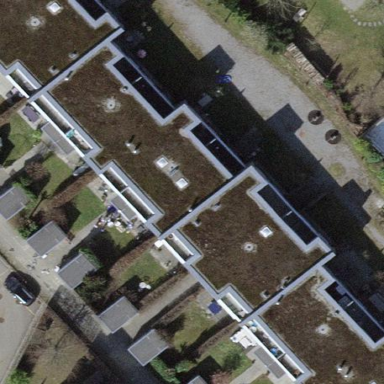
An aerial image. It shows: Terrace building.